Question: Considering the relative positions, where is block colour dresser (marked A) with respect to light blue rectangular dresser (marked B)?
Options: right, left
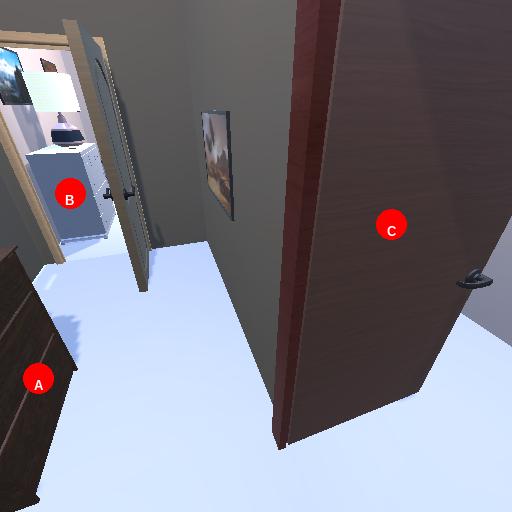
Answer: right